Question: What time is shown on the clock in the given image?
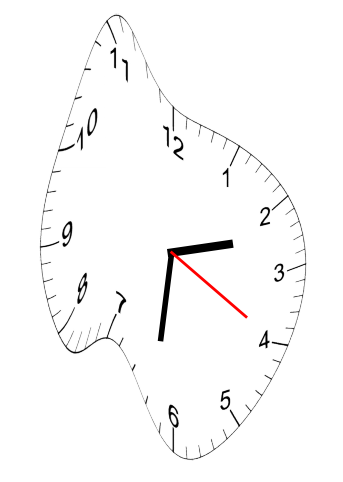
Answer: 02:31:20